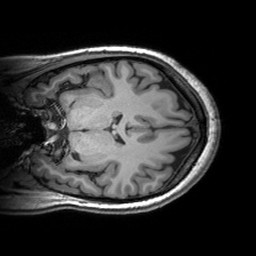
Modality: T1w
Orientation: coronal
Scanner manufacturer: siemens
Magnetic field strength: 3 T
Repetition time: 2.53 s
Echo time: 0.00299 s